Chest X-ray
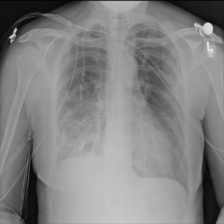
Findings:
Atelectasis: negative
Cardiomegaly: negative
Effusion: negative
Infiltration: negative
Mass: negative
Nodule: negative
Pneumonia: negative
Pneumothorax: negative
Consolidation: negative
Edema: negative
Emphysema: negative
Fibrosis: negative
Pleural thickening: negative
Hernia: negative